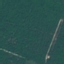
Label: Forest